Interaction volume radius: 5 \u00c5
Interaction volume height: 25 \u00c5
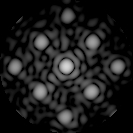
Disorder parameter: 0.1873